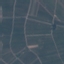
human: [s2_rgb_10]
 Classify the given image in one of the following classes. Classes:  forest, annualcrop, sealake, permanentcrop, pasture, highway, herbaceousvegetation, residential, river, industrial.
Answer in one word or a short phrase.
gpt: PermanentCrop